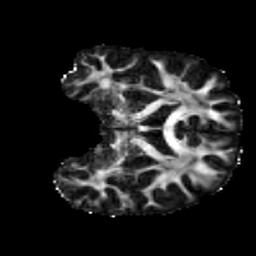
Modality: FA
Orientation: coronal
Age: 25
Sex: male
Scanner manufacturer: siemens
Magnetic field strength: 3 T
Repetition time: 3.5 s
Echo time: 0.086 s